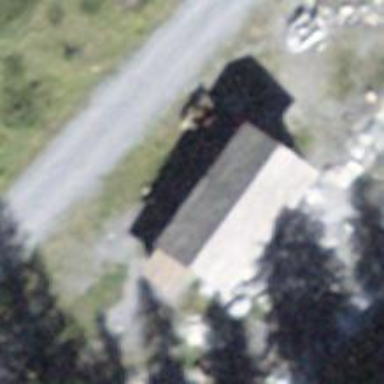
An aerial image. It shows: Shelter.